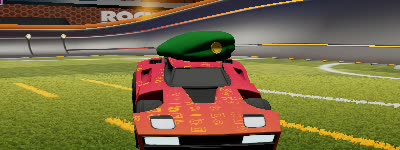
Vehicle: breakout